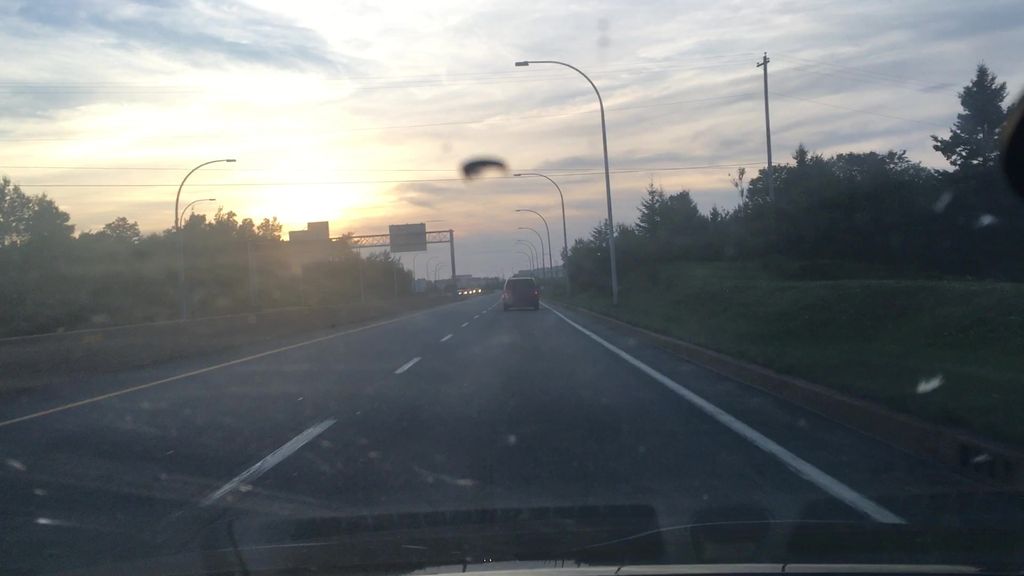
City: halifax